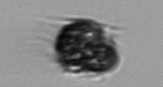
Label: Mesodinium